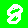
Digit: 8